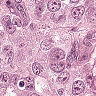
Metastatic tissue present: yes